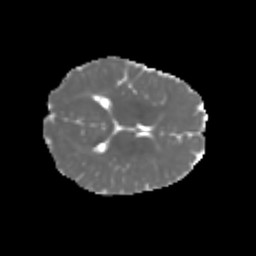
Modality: MD
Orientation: axial
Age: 7
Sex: male
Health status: healthy